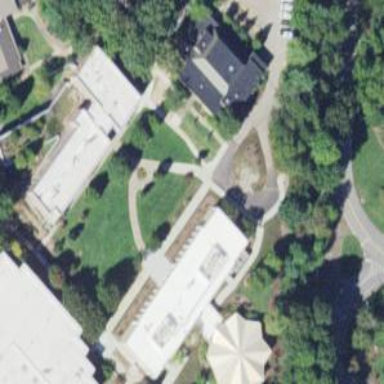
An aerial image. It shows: View of university building.